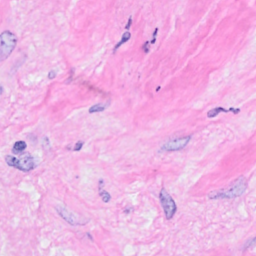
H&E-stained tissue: Breast